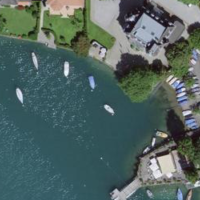
EUNIS habitat code: 14
Species observed at this site:
Cygnus olor